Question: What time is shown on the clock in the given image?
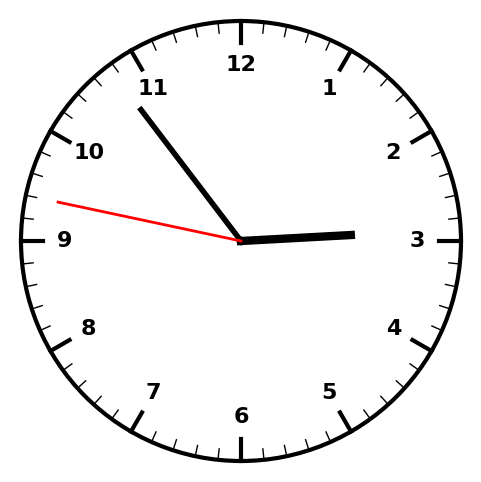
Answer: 02:53:47